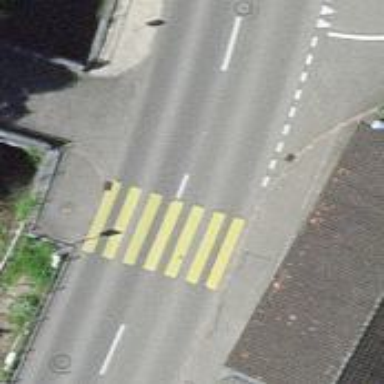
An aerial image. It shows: Uncontrolled zebra crossing on the road.